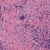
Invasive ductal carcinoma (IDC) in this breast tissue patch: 1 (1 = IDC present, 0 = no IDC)